Current action and preconditions to check: trajectory_clear

Your task: For each precondition in the list above, predict whether it will hold at this action.

Consider the current scene as observed from the mobile robot's camera, and analyze the predicted future states of all dynamic agents (e.g., people, animals, vehicles, or any moving entities) within the NEXT SECOND.

IMPORTANT: Only answer "very likely" if you are absolutely certain—based on strong, clear evidence—that a dynamic agent will violate the precondition in the predicted future state. Do NOT answer "very likely" for unlikely, ambiguous, or low-probability risks.

Ask yourself for each precondition: Is there a high probability, with clear and convincing evidence, that the predicted future states of any dynamic agent will interfere with the predicted future state of the currently executing action within the NEXT SECOND, causing that precondition to fail?

Assess the risk level based on these predictions. Use "likely" or "very likely" if motions create a clear risk of interference.

Use "neutral" or "improbable" if agents are nearby but their predicted paths are clearly diverging or non-conflicting.

Failure Risk Categories: "very improbable", "improbable", "neutral", "likely", "very likely"

Answer Format: Output ONLY the probability_of_failure value from these categories: "very improbable", "improbable", "neutral", "likely", "very likely"

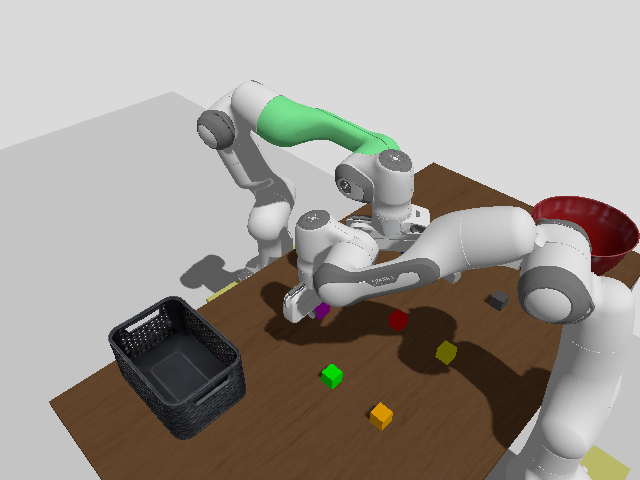

Answer: likely